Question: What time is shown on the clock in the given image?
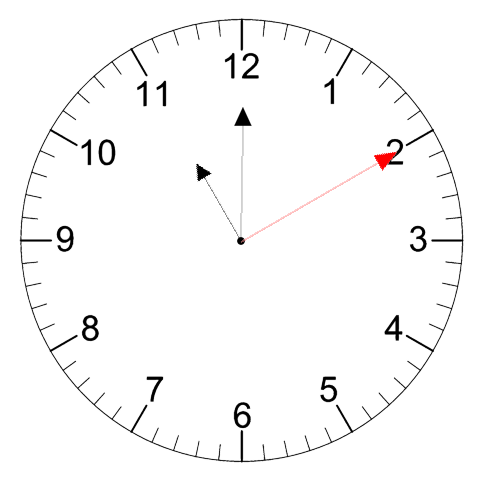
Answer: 11:00:10